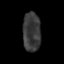
Tissue: skin
Cell type: Epithelial cells
Senescence score: 0.2482
Nuclear area (px): 685
Mean DAPI intensity: 57.155